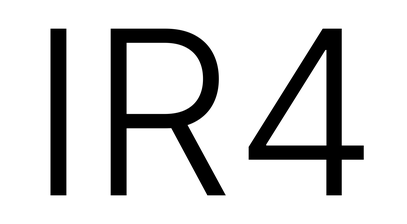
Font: Inter_Light